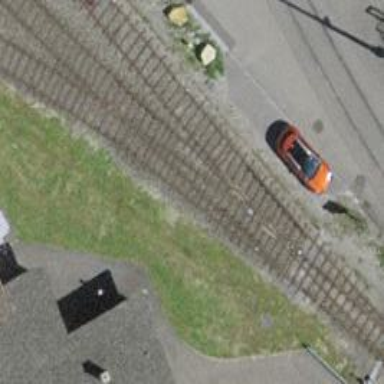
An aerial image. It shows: Railway switch.